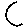
Label: moon